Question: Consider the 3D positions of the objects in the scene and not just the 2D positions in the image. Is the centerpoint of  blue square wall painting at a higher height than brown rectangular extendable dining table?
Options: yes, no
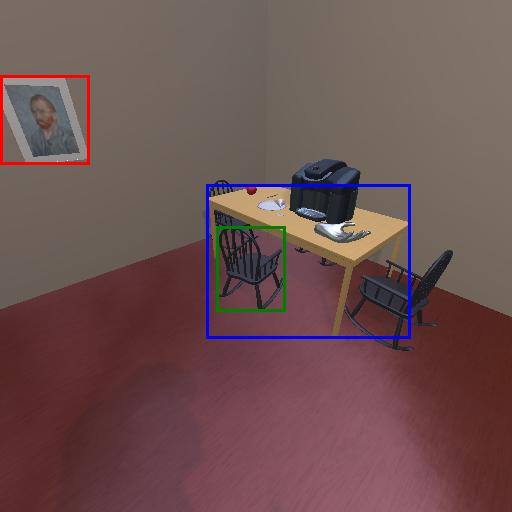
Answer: yes